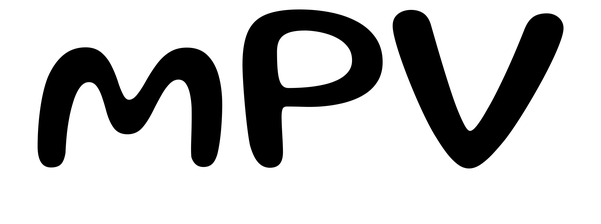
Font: Gluten_Regular